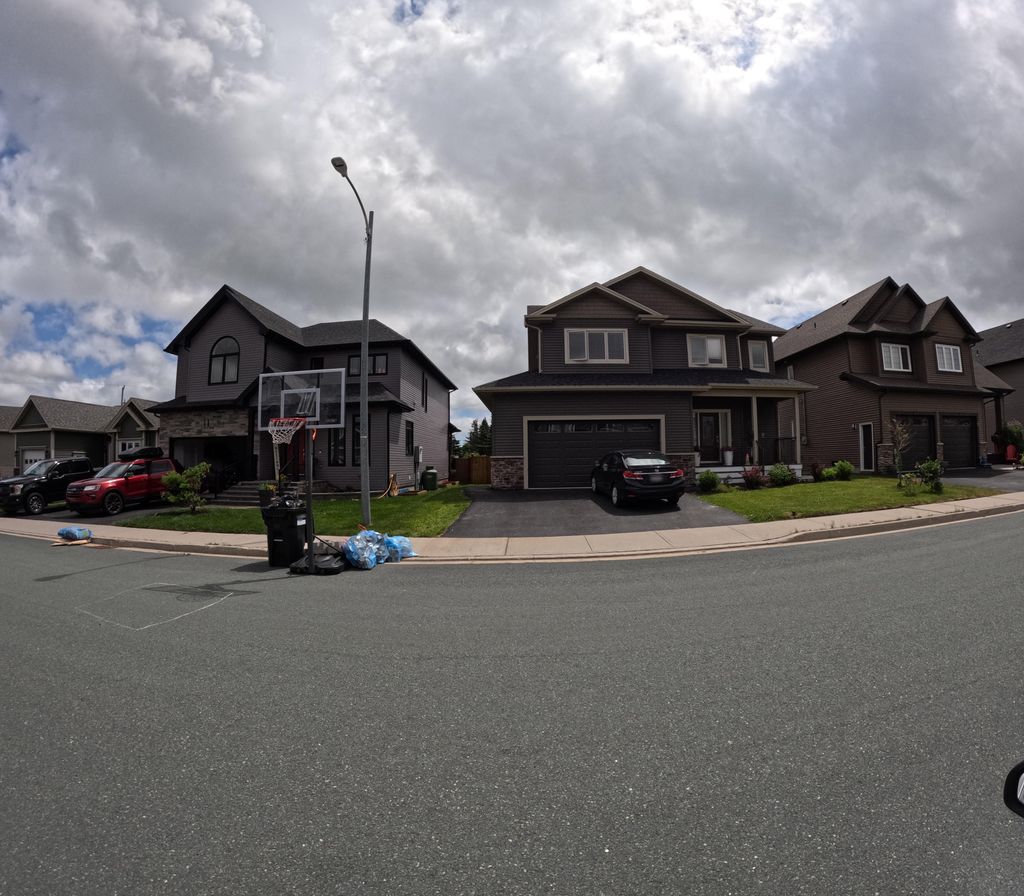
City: st_johns